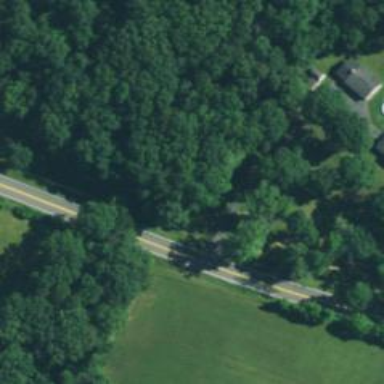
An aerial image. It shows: Driveway leading to service road.